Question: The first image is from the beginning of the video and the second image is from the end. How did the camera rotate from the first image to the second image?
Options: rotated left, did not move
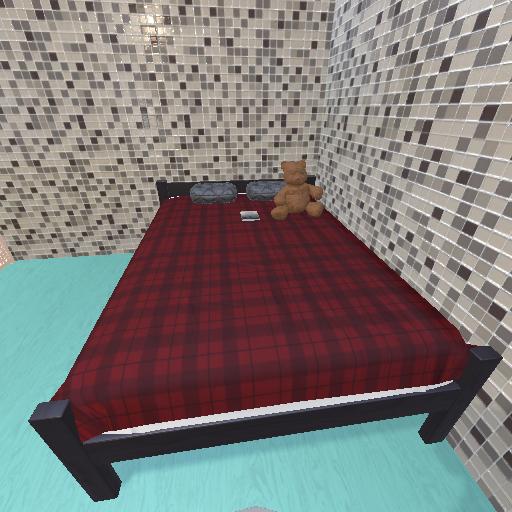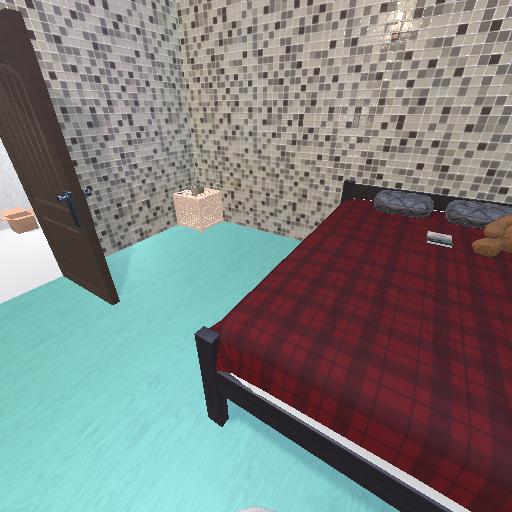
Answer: rotated left